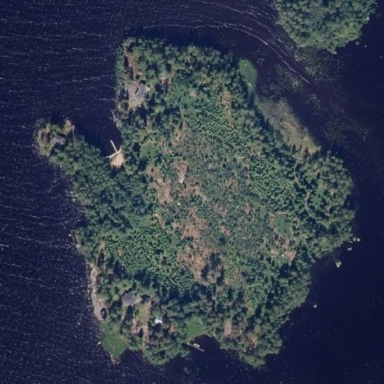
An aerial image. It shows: Islet covered with woodland.